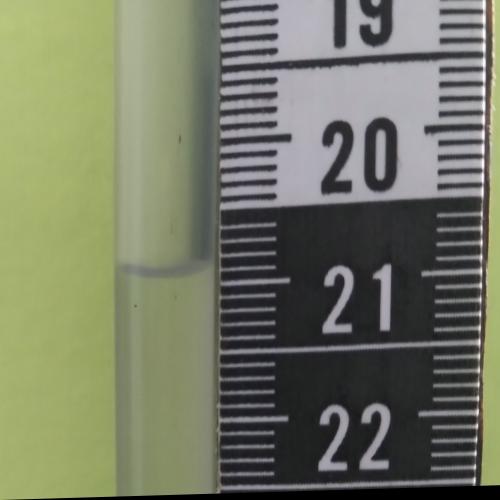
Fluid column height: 20.9 cm